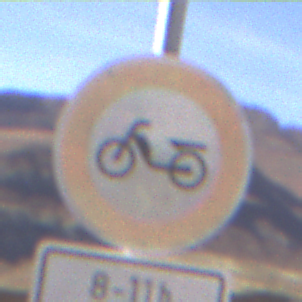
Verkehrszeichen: VerbotMofas
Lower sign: ZeitangabenOhneBeschraenkungAufWochentage2
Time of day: Midday
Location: Outdoor (Nature)
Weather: Clear
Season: NotSpecified
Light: Natural